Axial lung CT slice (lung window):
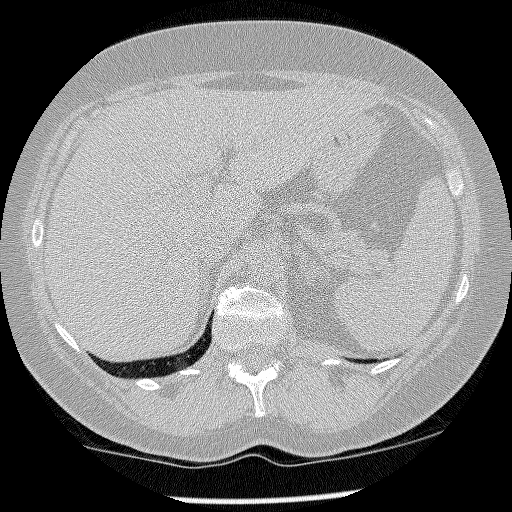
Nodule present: no